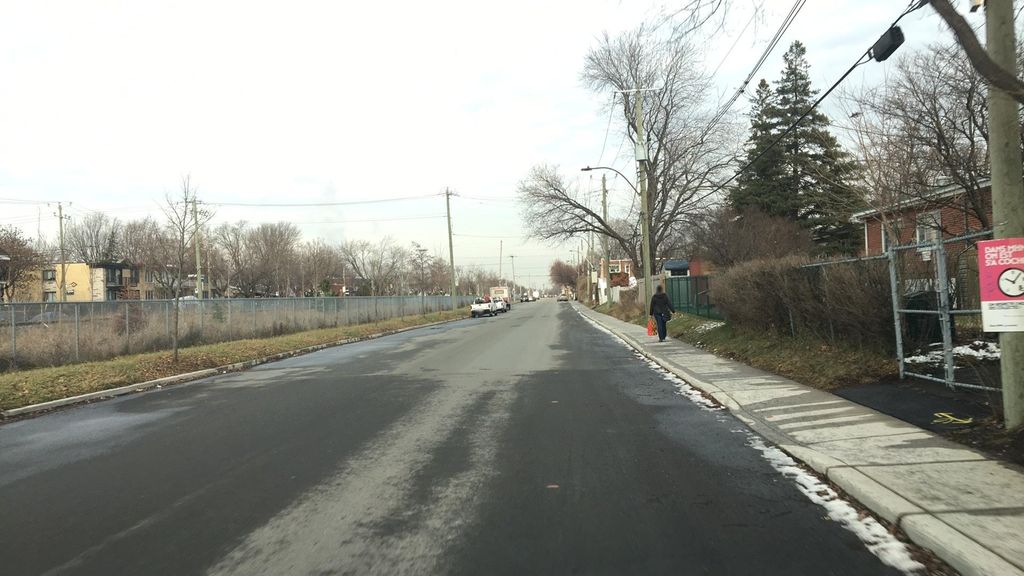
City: montreal